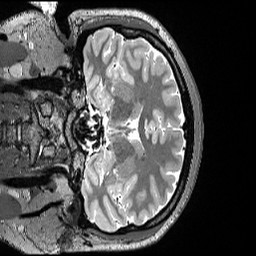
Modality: T2w
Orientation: coronal
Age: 23
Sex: female
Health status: healthy
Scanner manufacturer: siemens
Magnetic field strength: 3 T
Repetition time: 3.2 s
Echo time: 0.563 s